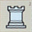
Piece: wR